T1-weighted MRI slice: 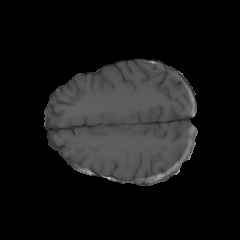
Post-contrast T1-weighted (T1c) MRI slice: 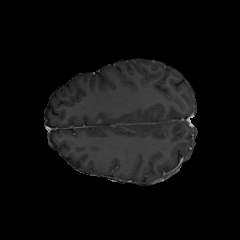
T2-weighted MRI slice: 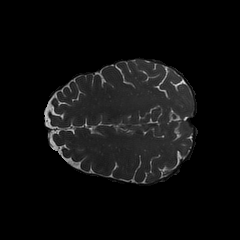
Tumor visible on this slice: no